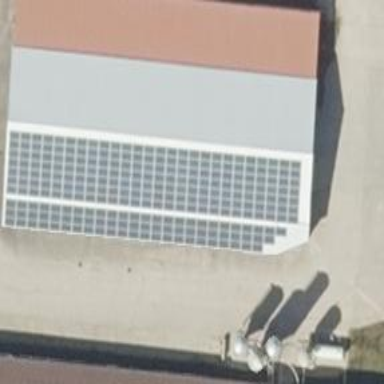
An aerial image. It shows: Solar power generator utilizing photovoltaic technology with solar photovoltaic panels.